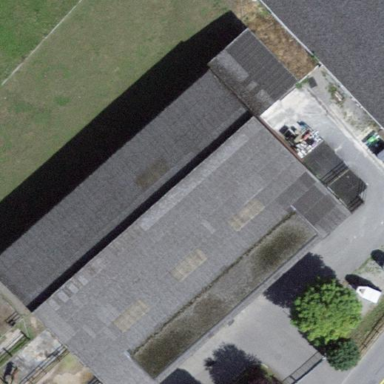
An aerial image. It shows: Riding hall for equestrian sports.